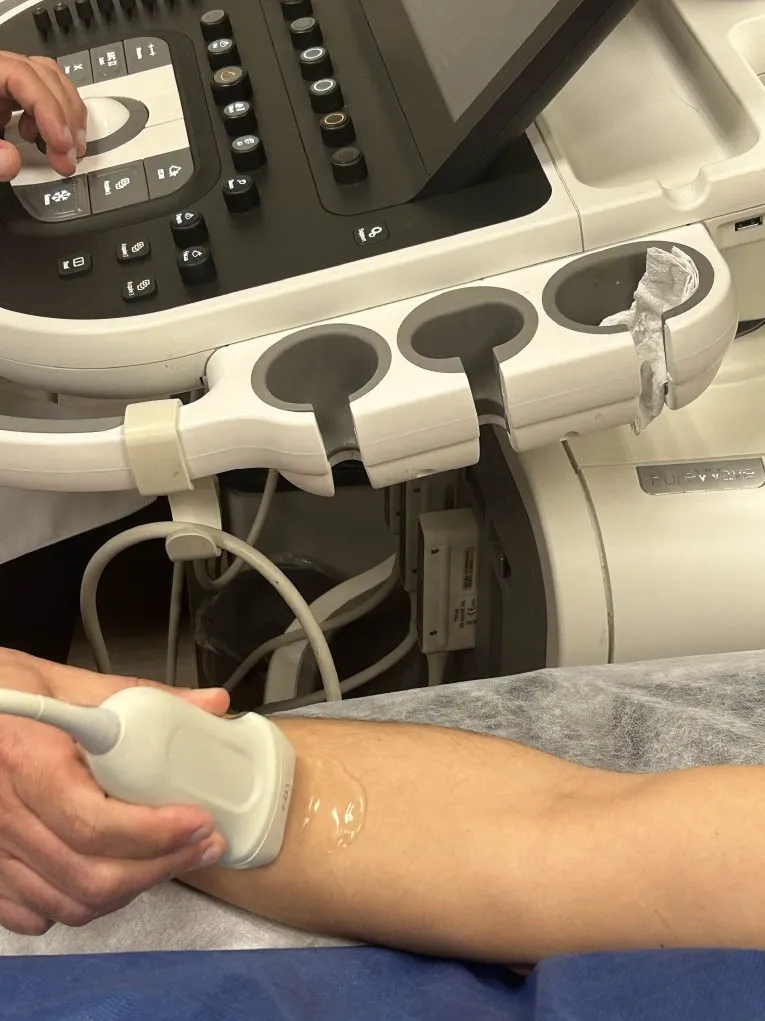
Image illustrating the position of the transducer at the medial forearm of the patient for assessment of the ulnar artery.
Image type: radiology (x_ray)